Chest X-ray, PA view. Patient: 59 years old, sex F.
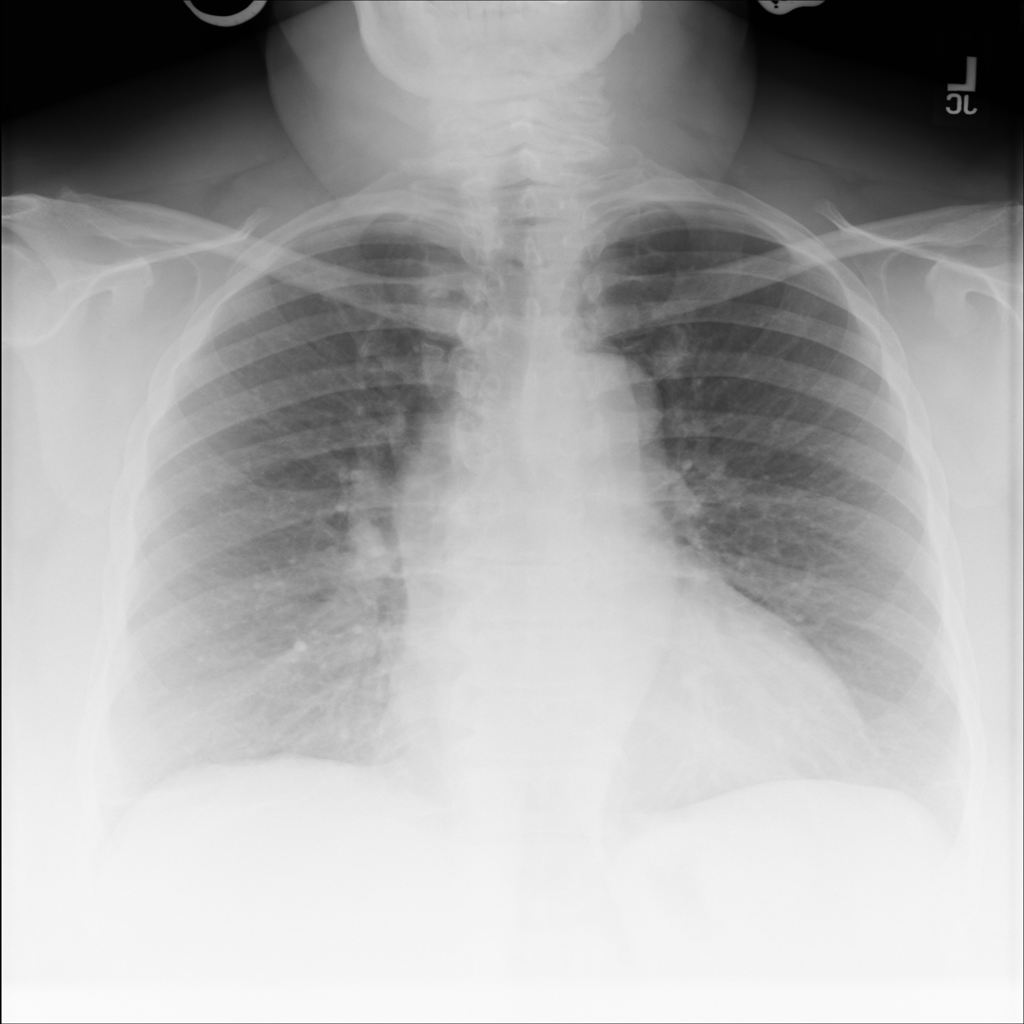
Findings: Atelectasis